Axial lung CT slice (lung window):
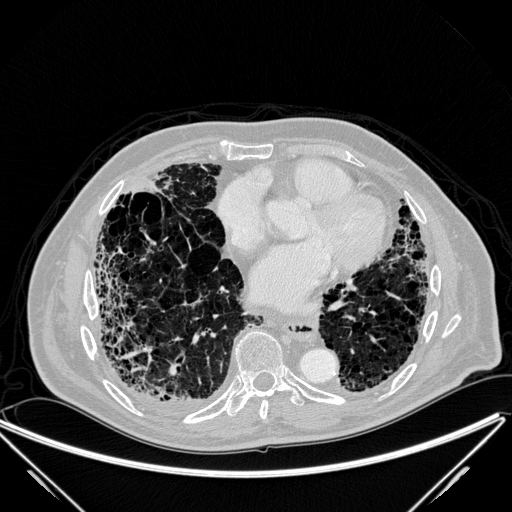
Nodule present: no